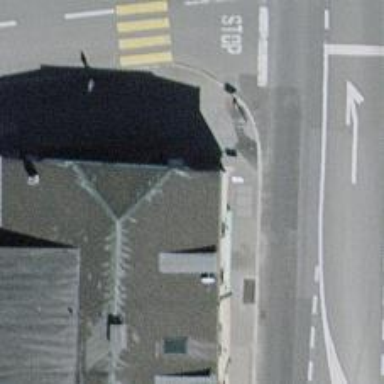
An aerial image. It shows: Restaurant.